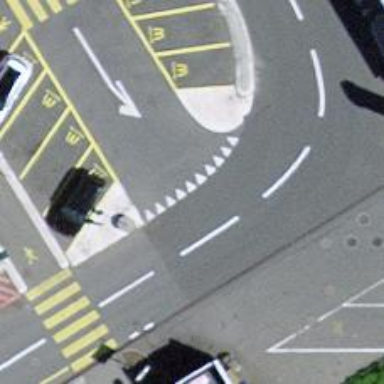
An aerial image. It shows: Road with "give way" sign.